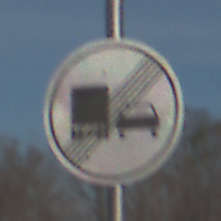
Verkehrszeichen: EndeUeberholverbotKraftfahrzeuge
Umgebung: Outdoor, Nature
Tageszeit: MorningAfternoon
Wetter: PartlyCloudy
Licht: Natural
Jahreszeit: NotSpecified
Kontrast: HighContrast